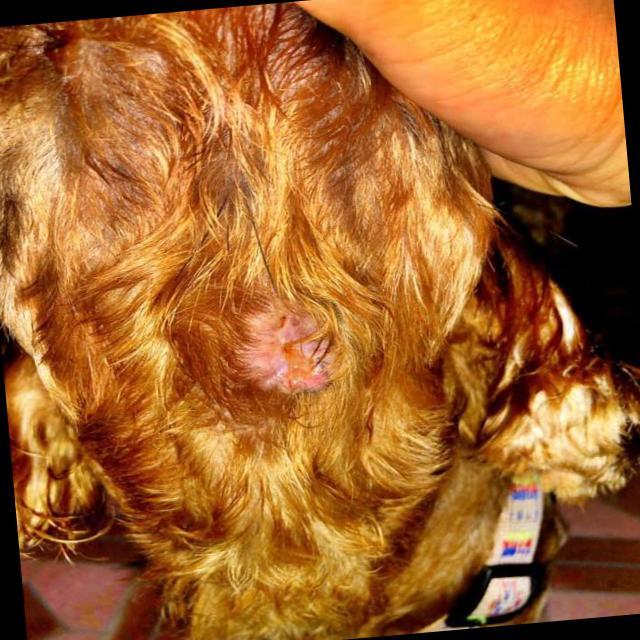
Canine ringworm (Dermatophytosis) — fungal infection caused by Microsporum or Trichophyton. Presents with circular alopecia, scaling, crusting, and broken hairs.